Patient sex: M
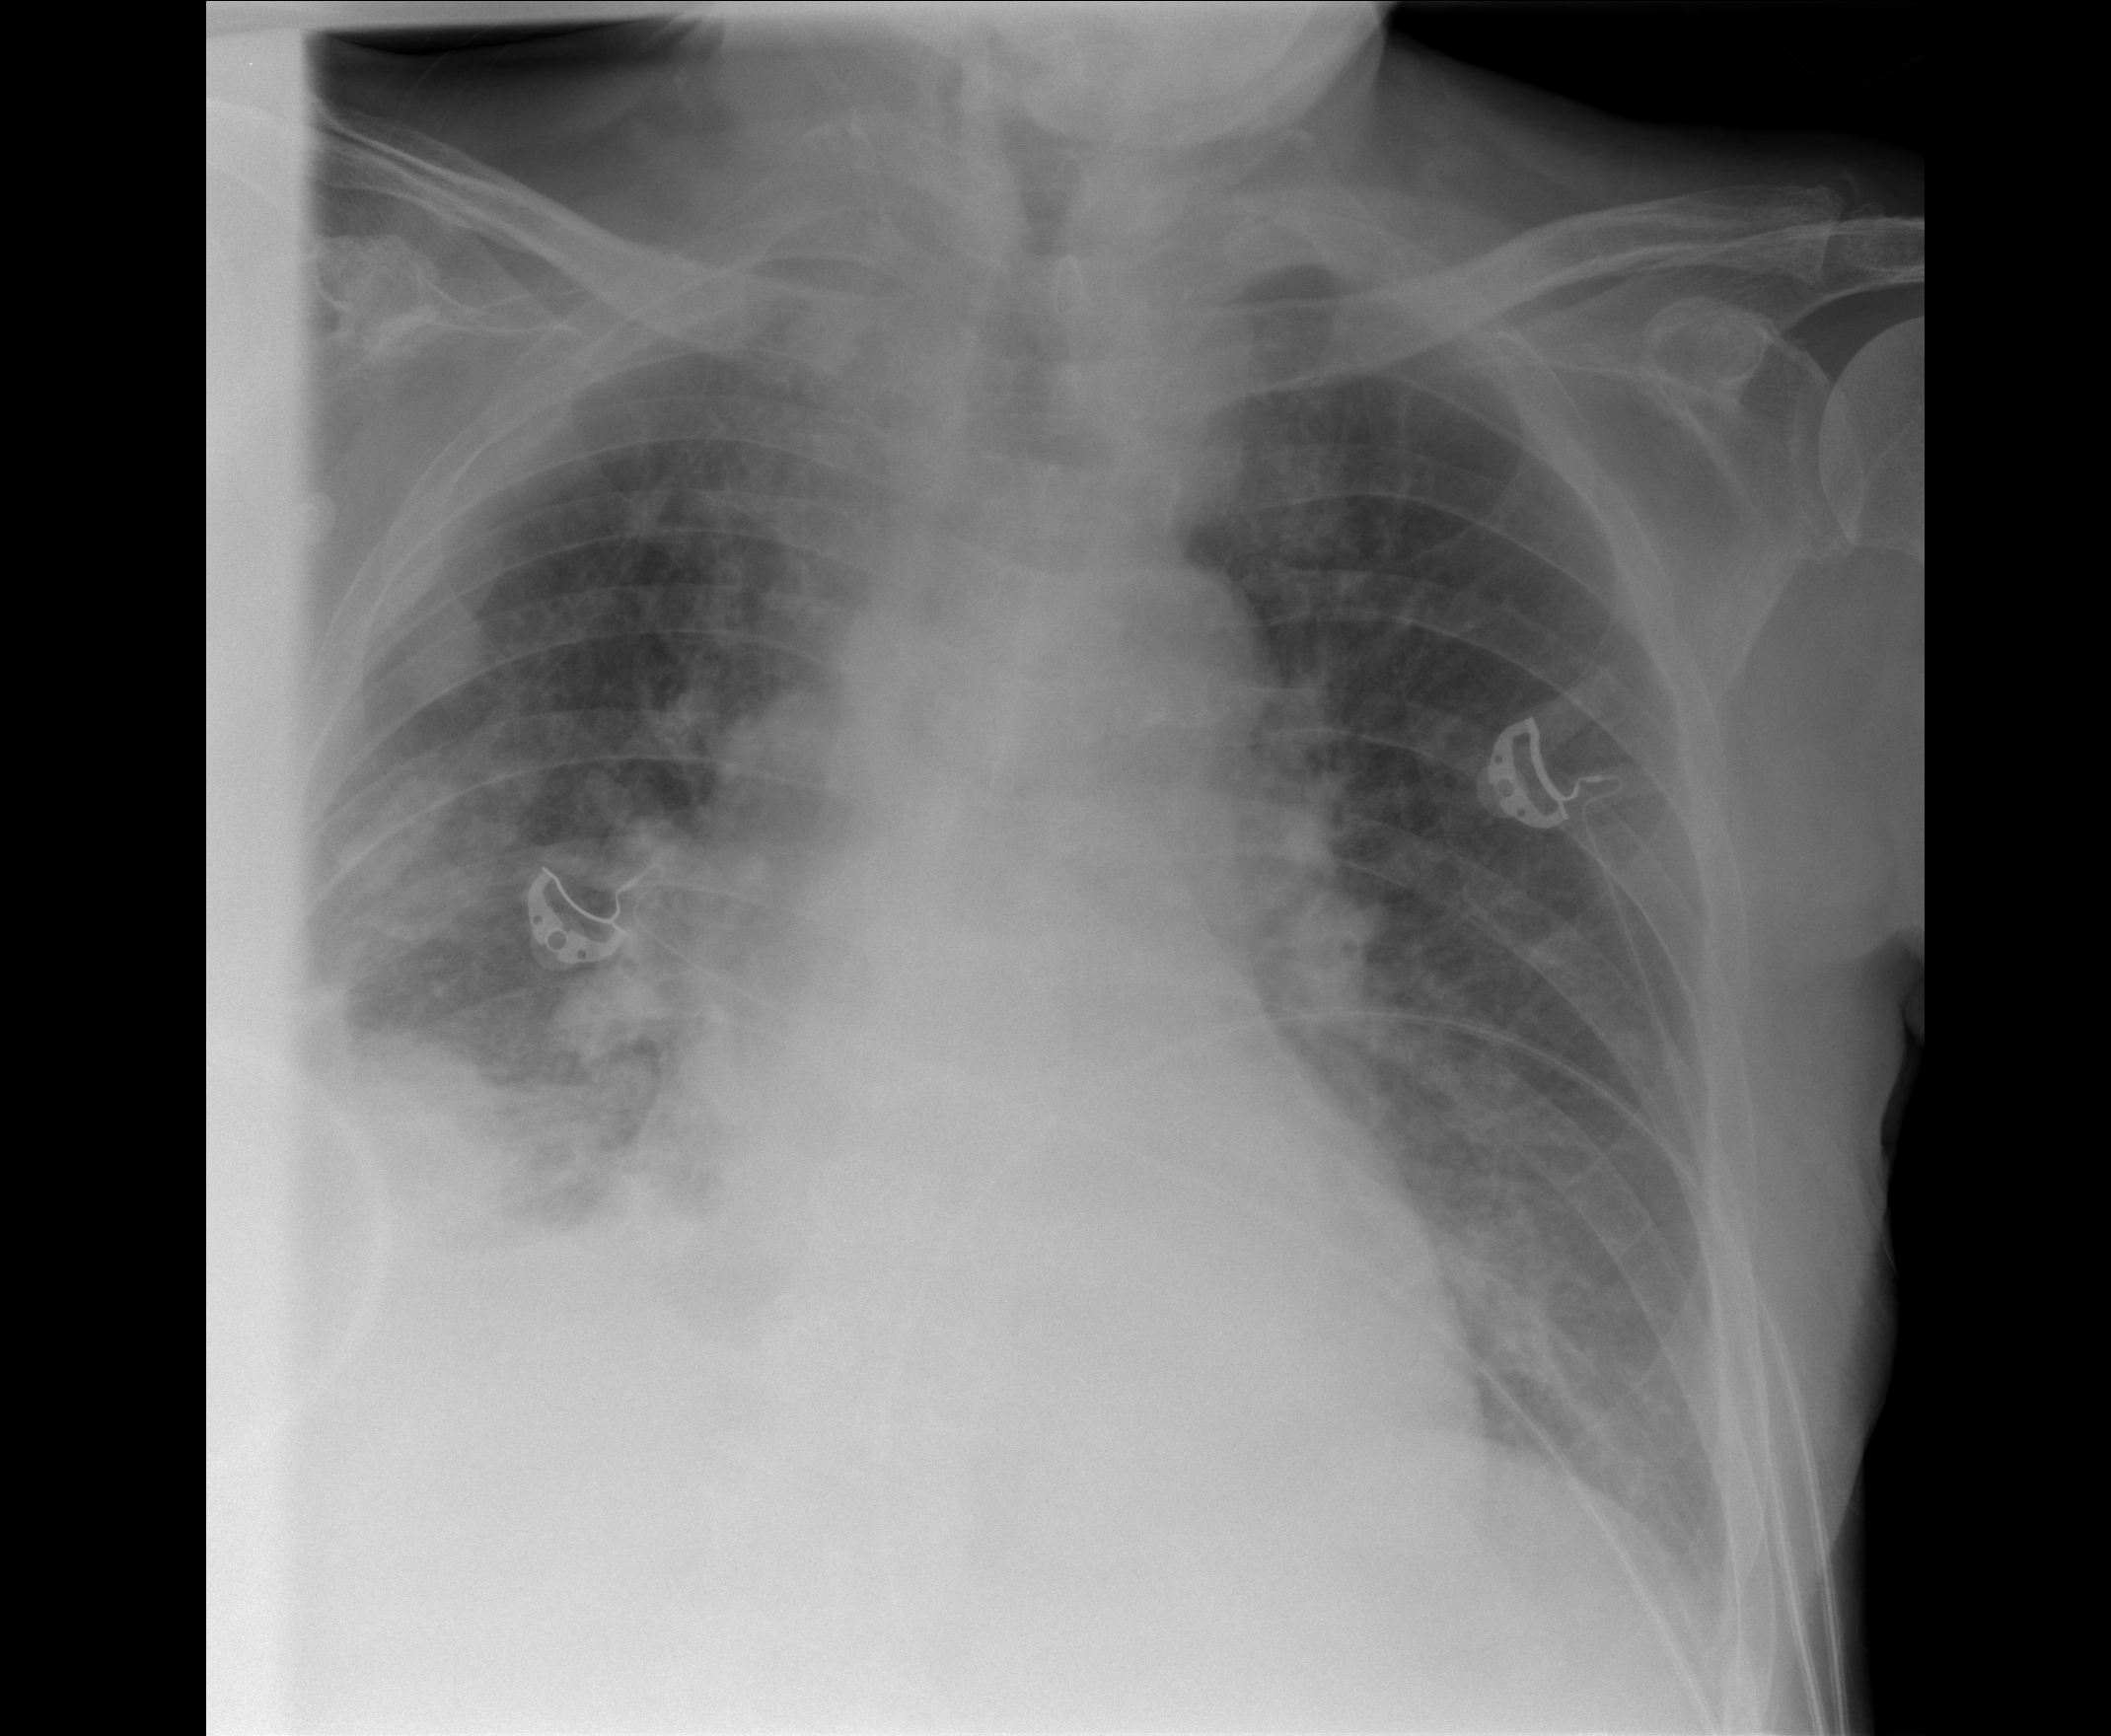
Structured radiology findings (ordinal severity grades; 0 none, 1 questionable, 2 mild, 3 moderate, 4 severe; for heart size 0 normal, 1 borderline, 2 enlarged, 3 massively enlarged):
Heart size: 1
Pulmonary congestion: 2
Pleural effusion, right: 3
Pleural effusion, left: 2
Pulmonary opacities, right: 3
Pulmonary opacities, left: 2
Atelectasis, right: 3
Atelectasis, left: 2